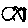
Label: fish